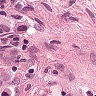
Metastatic tissue present: yes